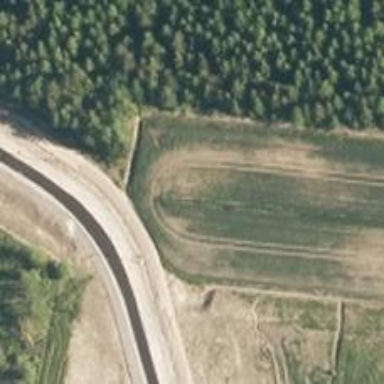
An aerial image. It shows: Nordic skiing track.